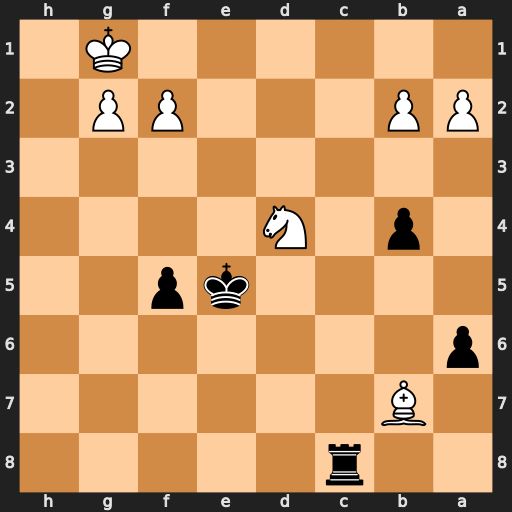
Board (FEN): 2r5/1B6/p7/4kp2/1p1N4/8/PP3PP1/6K1
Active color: b
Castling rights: -
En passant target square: -
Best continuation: Rc1+ Kh2 Kxd4